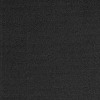
Atmospheric dust classification: dusty